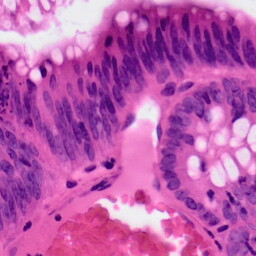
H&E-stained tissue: Colon